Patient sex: M
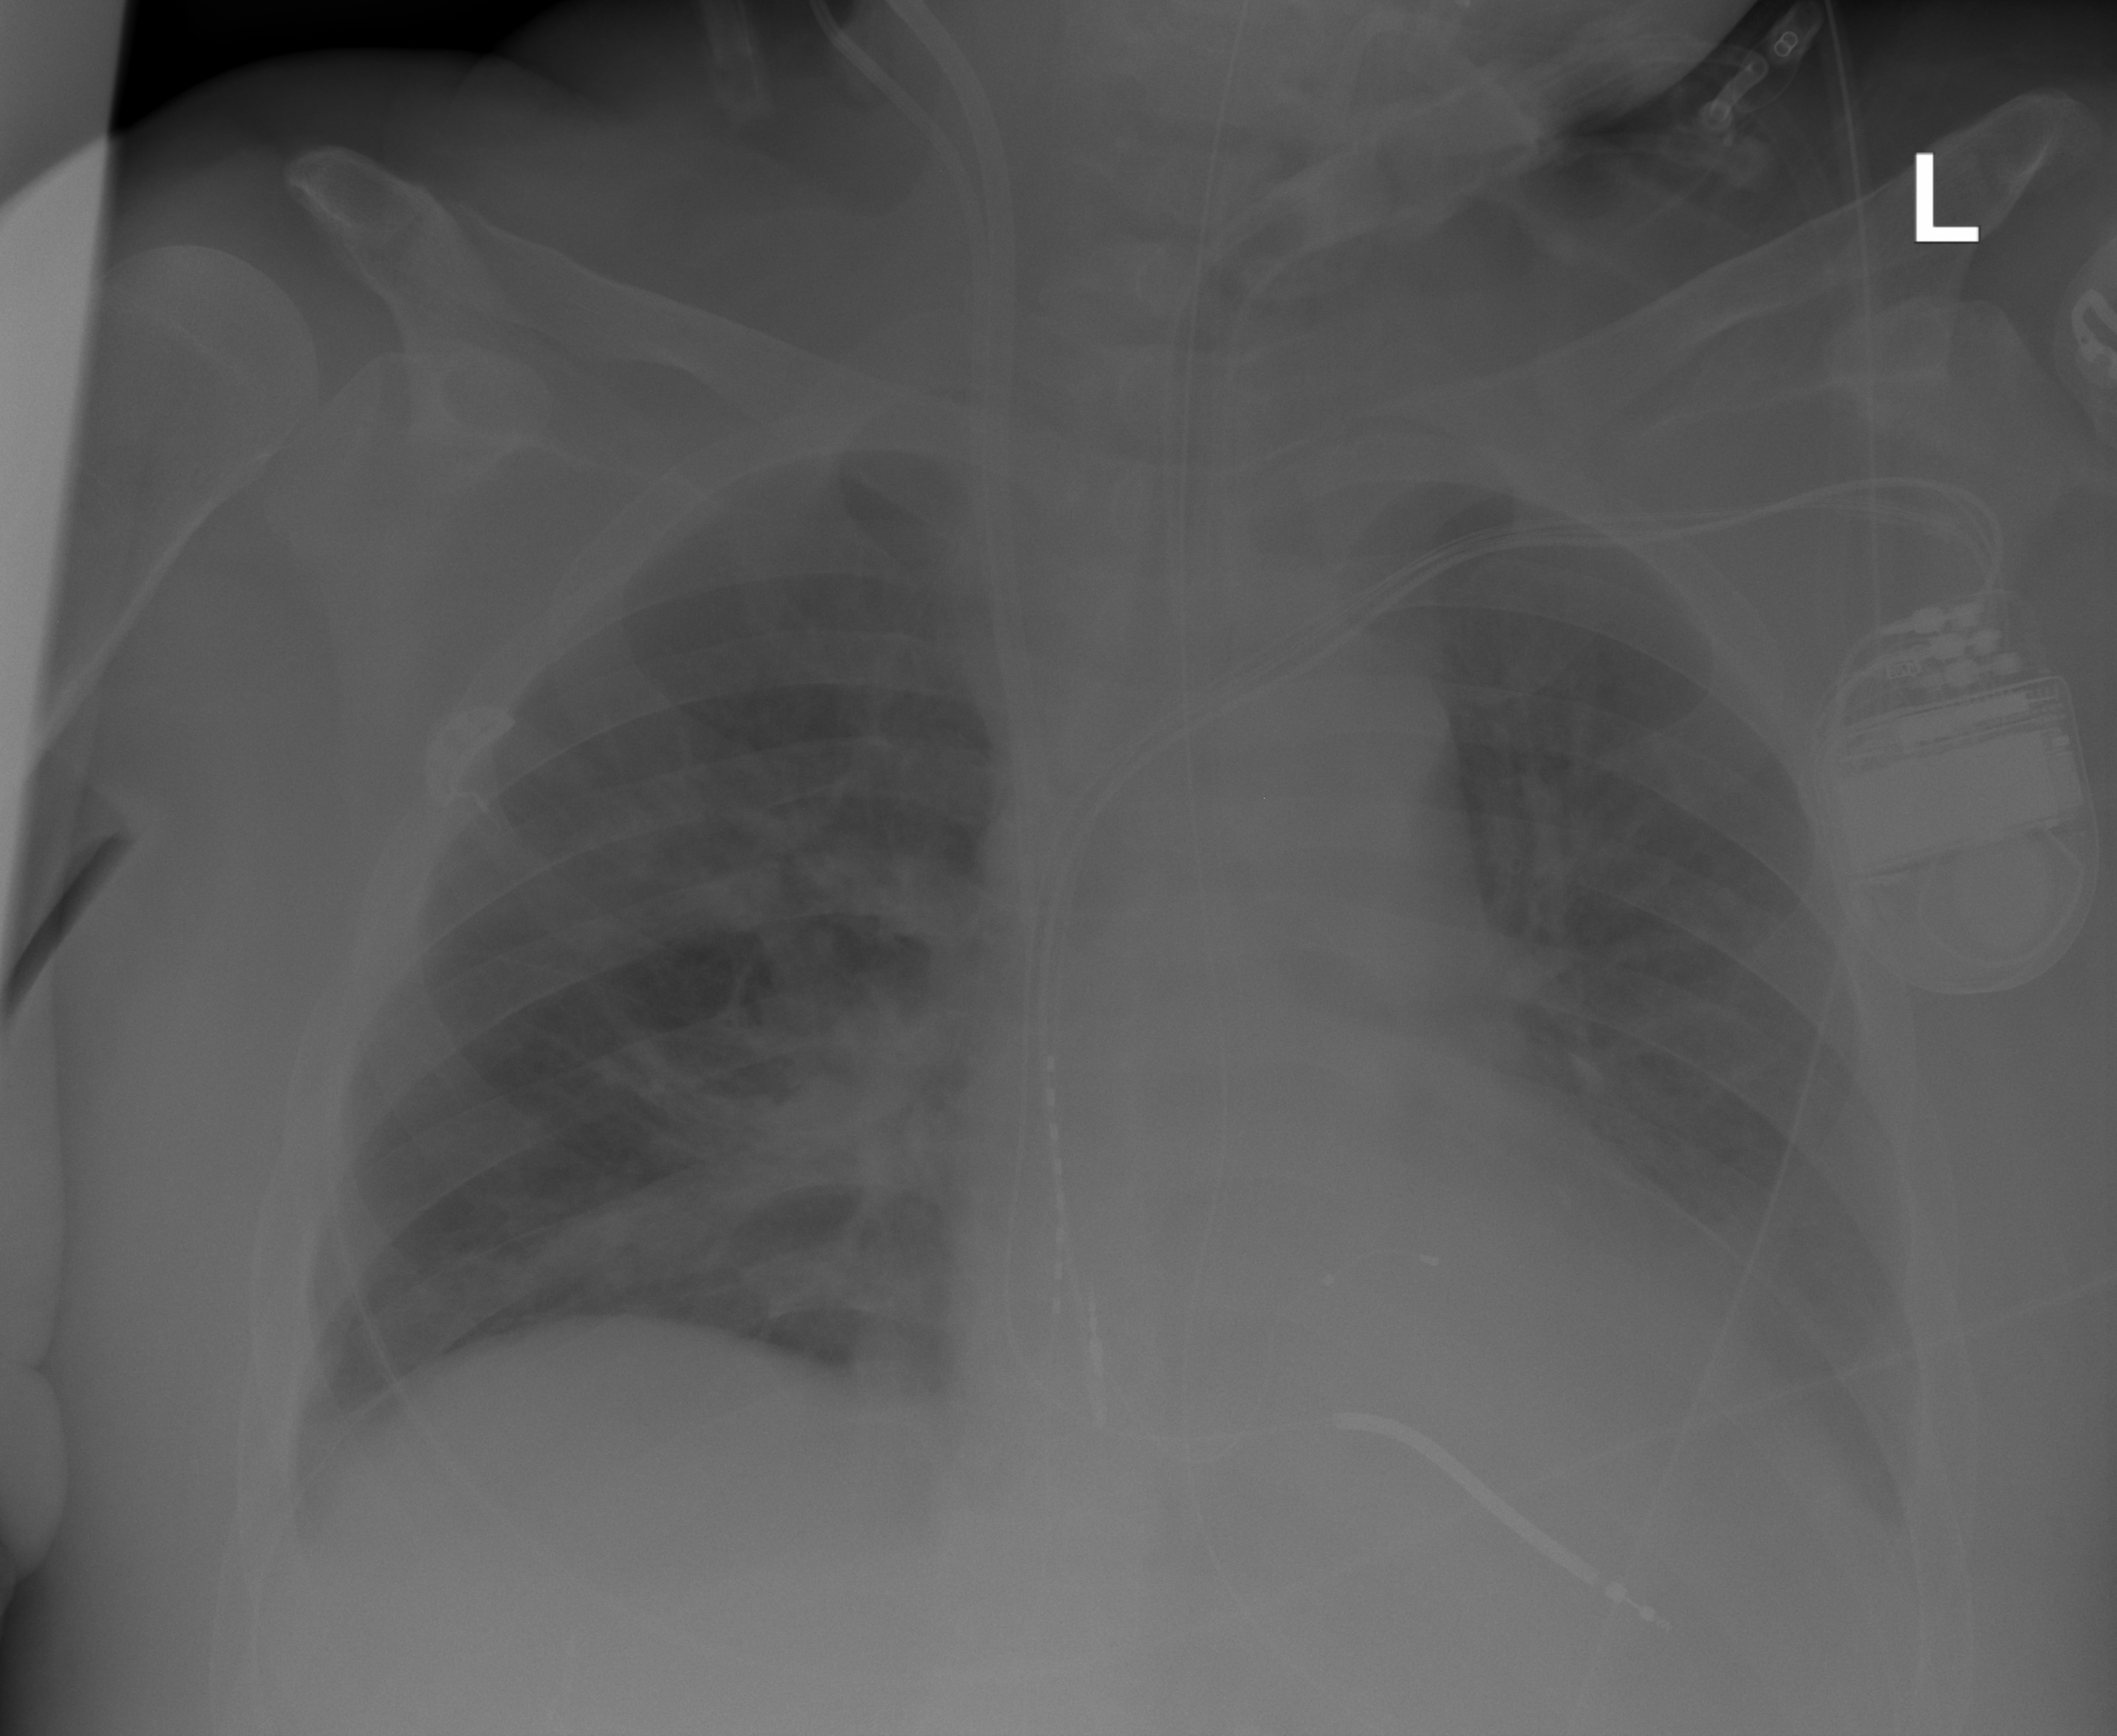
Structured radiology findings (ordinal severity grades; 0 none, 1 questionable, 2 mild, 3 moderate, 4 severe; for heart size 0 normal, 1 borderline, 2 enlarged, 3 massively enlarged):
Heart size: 0
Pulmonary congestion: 2
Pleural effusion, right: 0
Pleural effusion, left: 2
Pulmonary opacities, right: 2
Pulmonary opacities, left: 0
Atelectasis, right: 0
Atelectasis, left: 2